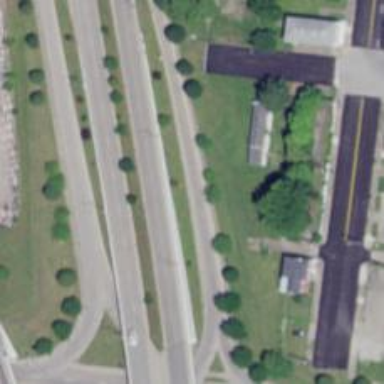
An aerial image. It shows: Trunk link highway.